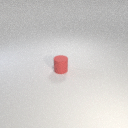
small red rubber cylinder